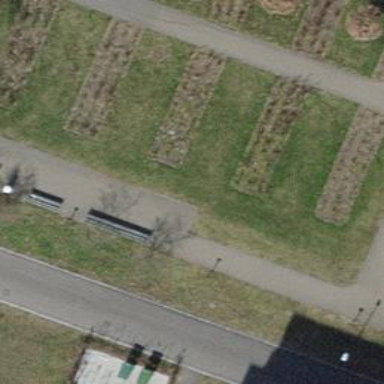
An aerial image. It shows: Brown bench.